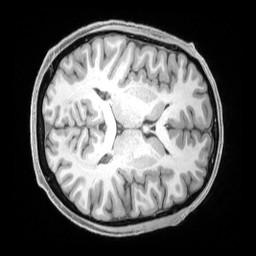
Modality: T1w
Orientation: axial
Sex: male
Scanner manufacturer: siemens
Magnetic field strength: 3 T
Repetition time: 2.4 s
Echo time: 0.00222 s